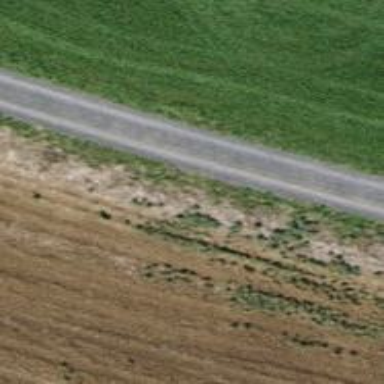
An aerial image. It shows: Unpaved footway with grade2 tracktype.